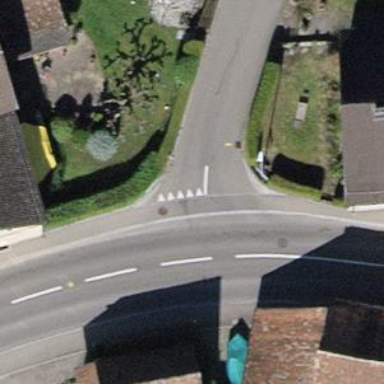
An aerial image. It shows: Asphalt road in residential area.